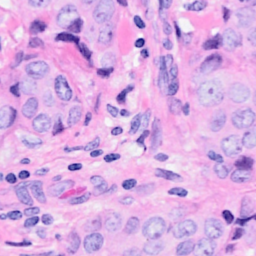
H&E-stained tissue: Breast